Question: I have a point layer that has Lat/long coordinates. How to find the center of a given point layer. For more understanding, I attached a drawing.
How is it possible to do this?

I tried to use the tools "Mean center", "FeatureToPoint", but they give false results and find exactly not the center, can there be other tools or can you somehow find it using python, I have an attribute table that contains only the lat/long coordinates (-180 :180) (-90: 90). Maybe you can find it by any formulas or libraries?
I tried to do as you said, but the center also appears in the wrong place, maybe I made the wrong polygon? I'll add a photo to the question.
<URL>
Yes, I created the CONVEX_HULL polygon. I put the dot layer in Google drive. The link in the question.
<URL>
<URL>
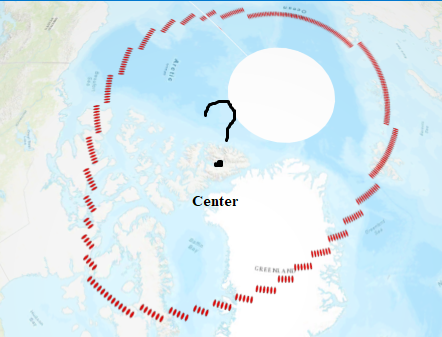
Answer: I would try to use Minimum Bounding Geometry (Data Management) with geometry type - CONVEX_HULL to create polygon feature from your input points.
'''
arcpy.management.MinimumBoundingGeometry(in_features, out_feature_class, {geometry_type}, {group_option}, {group_field}, {mbg_fields_option})
'''
And then you can use Feature To Point (Data Management) and create centroid from convex polygon:
'''
arcpy.management.FeatureToPoint(in_features, out_feature_class, {point_location})
'''
Edit:
Yes, it looks like the polygon was not created correctly. Did you create polygon using a convex hull? Because when using convex hull a polygon should be created as in the picture below. Can you add your point layer? I would try where the problem is.
<URL>
You need to change the coordinate system of your data (using Project (Data Management)). Select the UPS North instead of the WGS 1984 you used before. After changing the coordinate system convex hull works properly - picture below.
'''
arcpy.management.Project(in_dataset, out_dataset, out_coor_system, {transform_method}, {in_coor_system}, {preserve_shape}, {max_deviation}, {vertical})
'''
<URL>